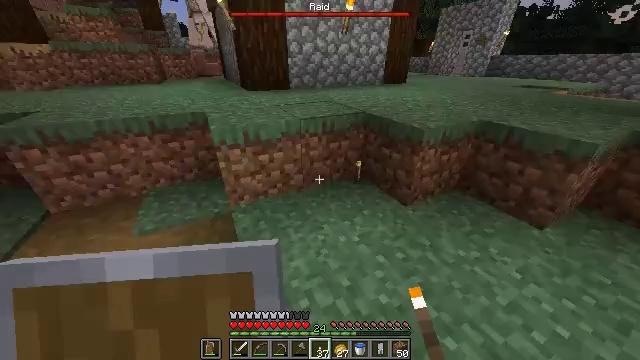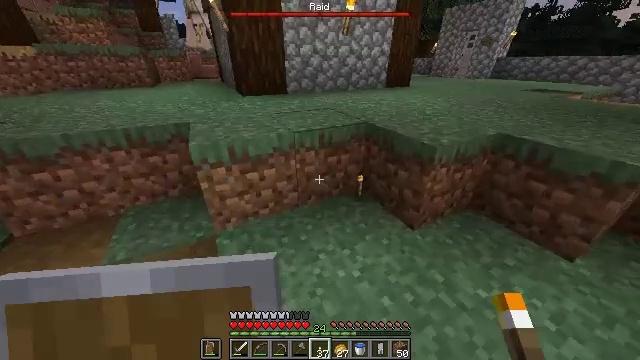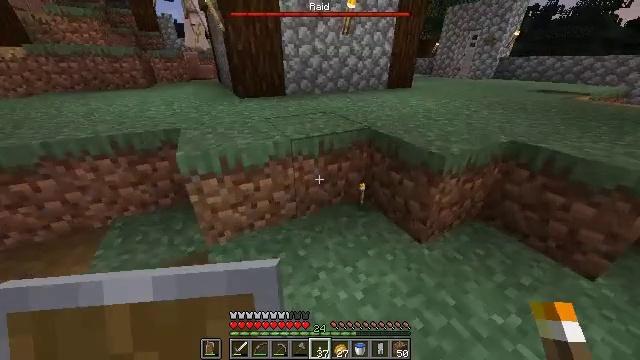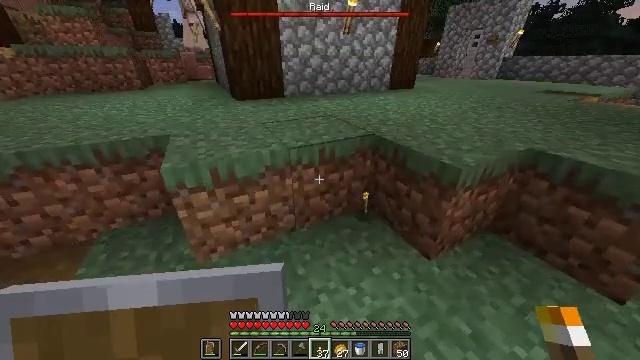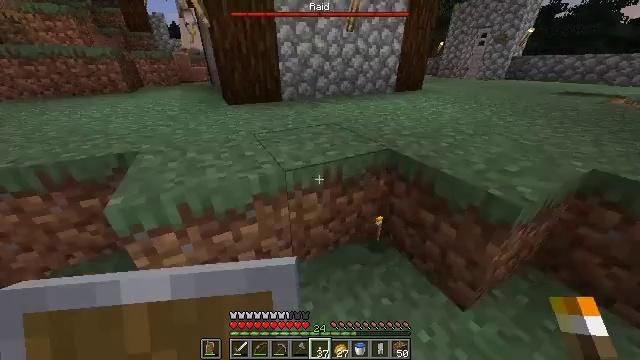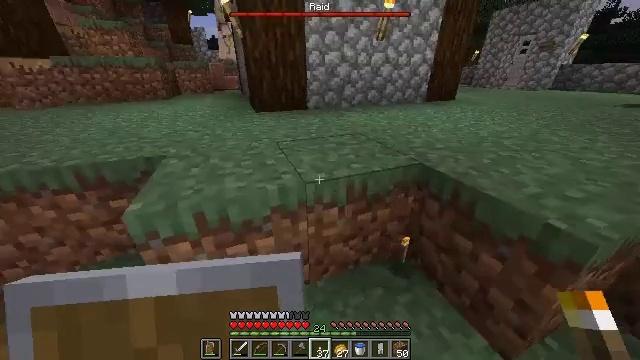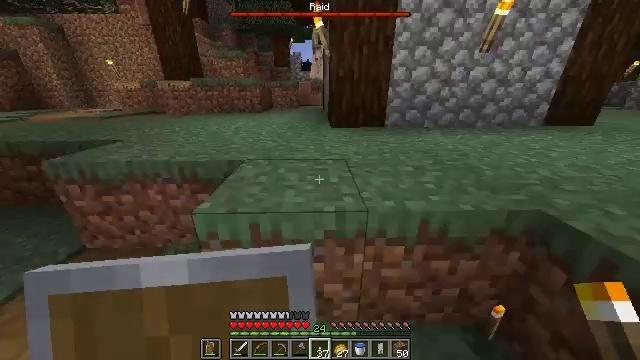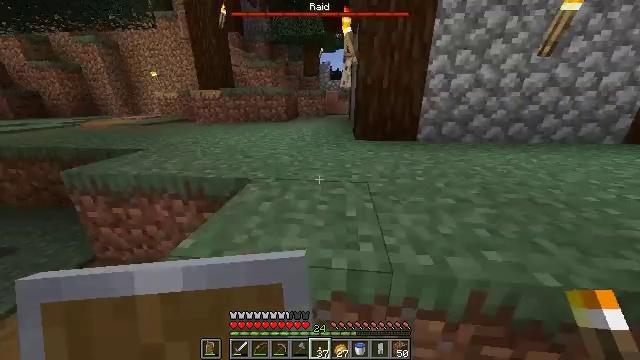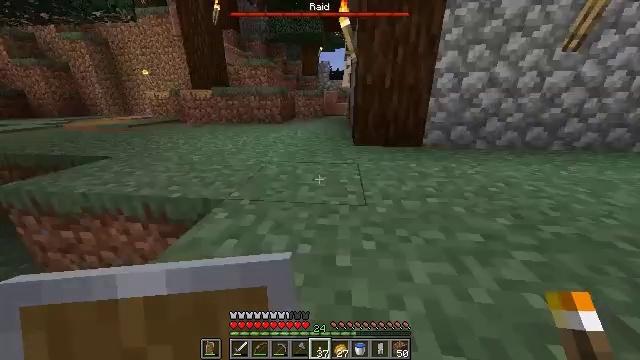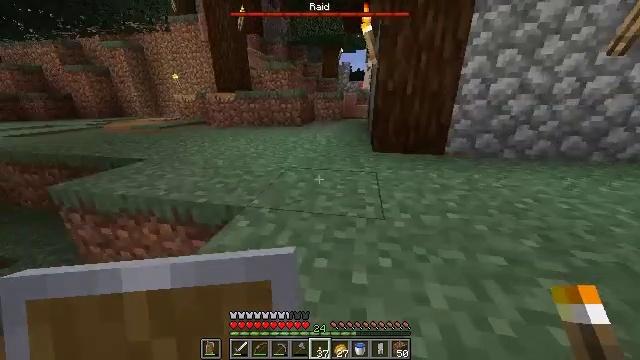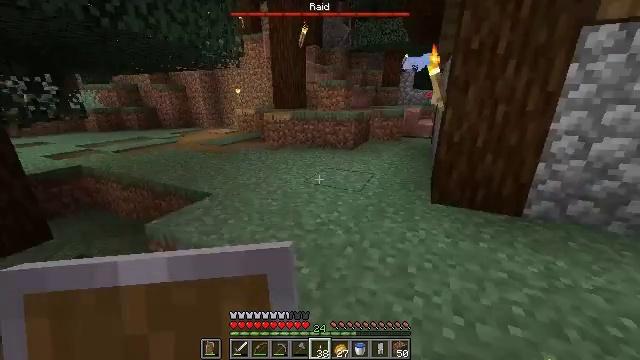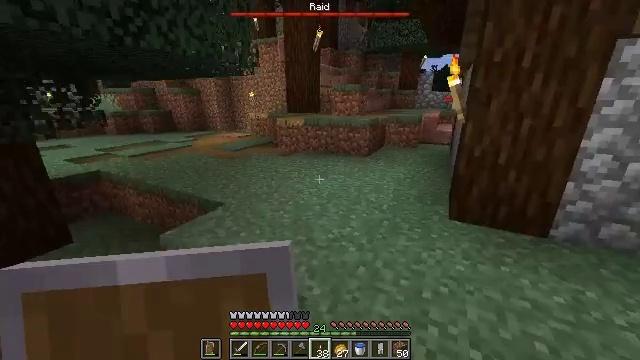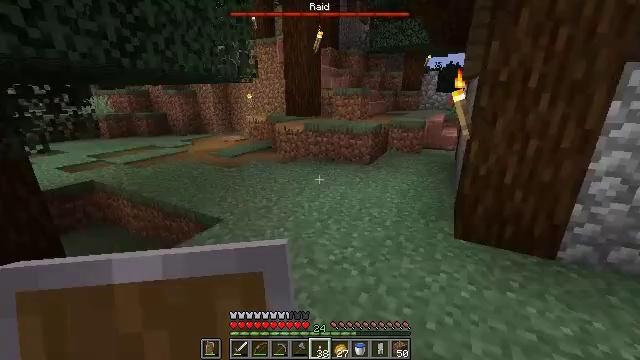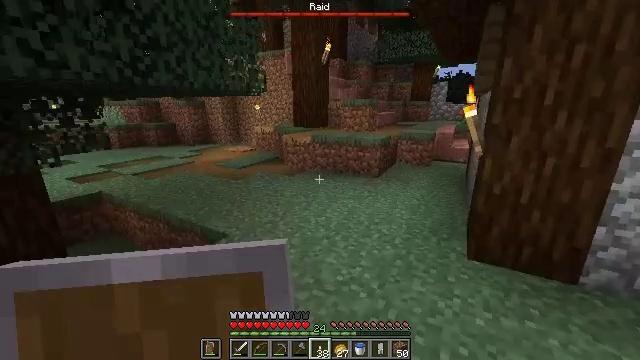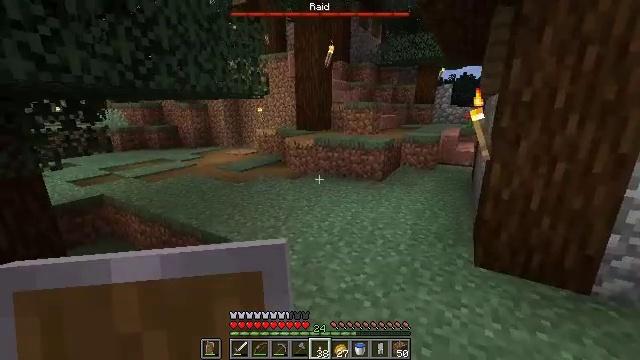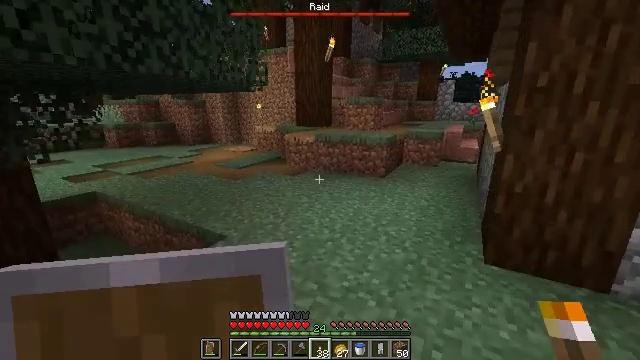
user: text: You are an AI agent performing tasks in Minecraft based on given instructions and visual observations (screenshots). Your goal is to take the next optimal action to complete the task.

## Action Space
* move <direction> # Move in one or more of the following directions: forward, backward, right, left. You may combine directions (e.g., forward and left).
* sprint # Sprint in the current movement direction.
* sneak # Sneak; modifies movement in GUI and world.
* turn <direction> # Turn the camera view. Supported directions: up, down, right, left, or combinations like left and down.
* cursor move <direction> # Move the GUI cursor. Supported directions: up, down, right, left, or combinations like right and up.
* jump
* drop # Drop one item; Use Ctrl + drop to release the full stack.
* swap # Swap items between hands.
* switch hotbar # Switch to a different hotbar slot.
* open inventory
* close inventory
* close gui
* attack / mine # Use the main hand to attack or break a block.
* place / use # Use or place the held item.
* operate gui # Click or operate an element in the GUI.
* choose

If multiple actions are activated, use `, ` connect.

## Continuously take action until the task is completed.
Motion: motion action
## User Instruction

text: Break the spruce leaves to clear the area.
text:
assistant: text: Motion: move forward
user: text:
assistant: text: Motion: move forward
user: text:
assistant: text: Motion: move forward
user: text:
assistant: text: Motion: move forward
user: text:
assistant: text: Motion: move forward, turn left and up
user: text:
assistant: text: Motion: move forward, turn left and up
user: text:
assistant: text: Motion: move forward, turn left and up
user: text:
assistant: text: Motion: move forward
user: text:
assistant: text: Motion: move forward, turn left, jump
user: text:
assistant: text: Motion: move forward, turn left and up, jump
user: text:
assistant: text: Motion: move forward, turn left, jump
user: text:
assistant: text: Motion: move forward
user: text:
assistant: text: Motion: move forward, turn left and up
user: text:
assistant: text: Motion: move forward, sprint
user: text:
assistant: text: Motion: move forward, sprint
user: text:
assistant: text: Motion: move forward, sprint
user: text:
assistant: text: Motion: move forward, sprint
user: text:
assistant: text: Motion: move forward, sprint
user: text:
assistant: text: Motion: move forward, turn up
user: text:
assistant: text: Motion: move forward
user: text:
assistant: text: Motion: move forward
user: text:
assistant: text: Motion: move forward, sprint, turn left and up
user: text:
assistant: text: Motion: move forward, sprint, turn left and up
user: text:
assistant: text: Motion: move forward, turn right and up
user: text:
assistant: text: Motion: move forward
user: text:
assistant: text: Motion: move forward
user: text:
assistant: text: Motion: move forward, switch to hotbar 2
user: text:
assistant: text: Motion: move forward, switch to hotbar 2
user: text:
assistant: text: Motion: move forward, turn down, switch to hotbar 2
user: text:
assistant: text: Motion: move forward, turn left and down, switch to hotbar 2